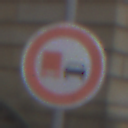
Verkehrszeichen: UeberholverbotKraftfahrzeuge
Umgebung: Outdoor, Urban
Tageszeit: Midday
Wetter: Overcast
Licht: Natural
Jahreszeit: NotSpecified
Kontrast: LowContrast